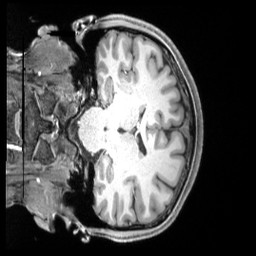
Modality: T1w
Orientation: coronal
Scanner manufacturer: siemens
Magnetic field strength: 3 T
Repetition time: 2.5 s
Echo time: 0.00218 s